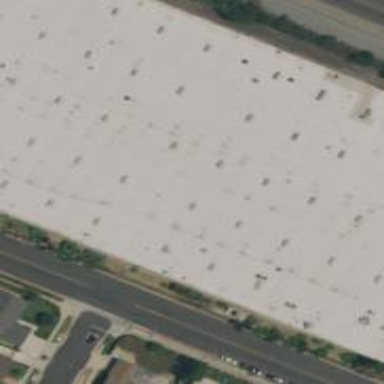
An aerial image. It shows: Warehouse.